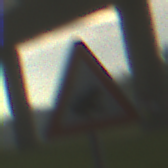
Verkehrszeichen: AmphibienwanderungLinks
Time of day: SunriseSunset
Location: Outdoor (Suburban)
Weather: PartlyCloudy
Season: NotSpecified
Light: Natural